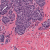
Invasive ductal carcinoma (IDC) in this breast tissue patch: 0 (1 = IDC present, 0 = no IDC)